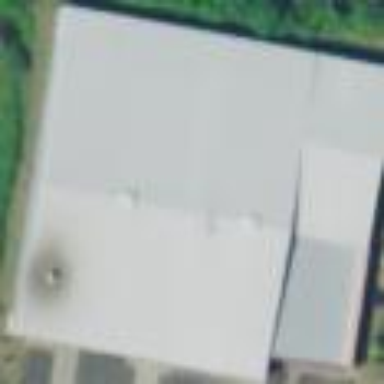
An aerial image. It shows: Building.